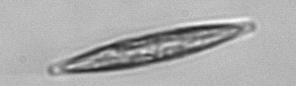
Label: pennate